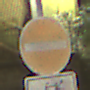
Verkehrszeichen: VerbotDerEinfahrt
Zusatzzeichen unten: EinspurigeFahrzeugeFrei4
Umgebung: Outdoor, Urban
Tageszeit: Night
Wetter: PartlyCloudy
Licht: Artificial
Jahreszeit: NotSpecified
Kontrast: HighContrast